Interaction volume radius: 5 \u00c5
Interaction volume height: 15 \u00c5
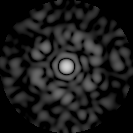
Disorder parameter: 0.8622